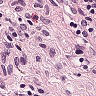
Metastatic tissue present: no